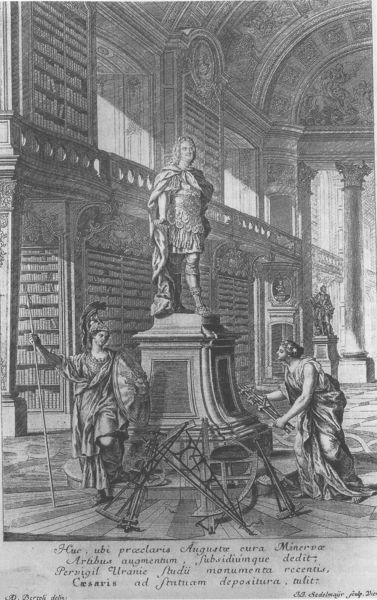
Titel: Hofbibliothek in Wien
Künstler: Johann Bernhard Fischer von Erlach
Standort: Wien, Hofbibliothek (EU - AUT)
Schlagwörter: mann, umhang, weiß, menschen, frau, schwarz, säule, säulen, sockel, brüstung, figur, gewand, stoff, statue, balkon, schrift, bücher, stab, halle, antike, denkmal, druck, stich, text, buchstaben, helm, rüstung, werkzeug, götter, bibliothek, bücherei, mars, minerva, geometrie, abbildung, standbild, wissenschaft, etage, latein, zechnung, skultpur, mathematik, decken, messgeräte, sapientia, bildner